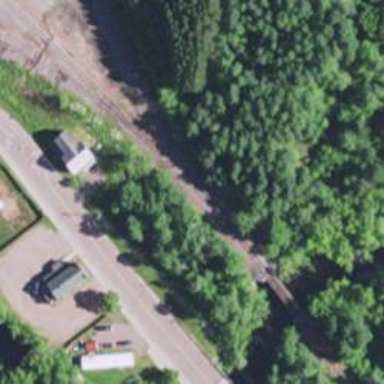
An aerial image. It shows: Disused railway.